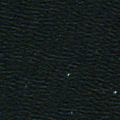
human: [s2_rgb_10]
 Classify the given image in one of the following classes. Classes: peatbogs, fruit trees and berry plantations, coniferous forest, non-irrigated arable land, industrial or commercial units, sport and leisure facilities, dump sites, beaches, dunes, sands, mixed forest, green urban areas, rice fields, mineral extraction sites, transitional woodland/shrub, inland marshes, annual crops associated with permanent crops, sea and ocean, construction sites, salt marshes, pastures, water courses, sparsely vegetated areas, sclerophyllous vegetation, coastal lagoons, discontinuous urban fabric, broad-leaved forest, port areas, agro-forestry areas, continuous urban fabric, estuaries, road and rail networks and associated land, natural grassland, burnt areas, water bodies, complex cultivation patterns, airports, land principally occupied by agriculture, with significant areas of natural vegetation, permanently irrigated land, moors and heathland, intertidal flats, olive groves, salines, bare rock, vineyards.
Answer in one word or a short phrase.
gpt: sea and ocean